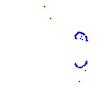
Particle: proton